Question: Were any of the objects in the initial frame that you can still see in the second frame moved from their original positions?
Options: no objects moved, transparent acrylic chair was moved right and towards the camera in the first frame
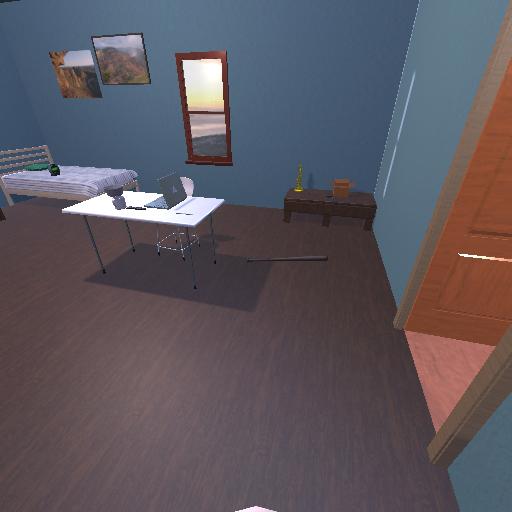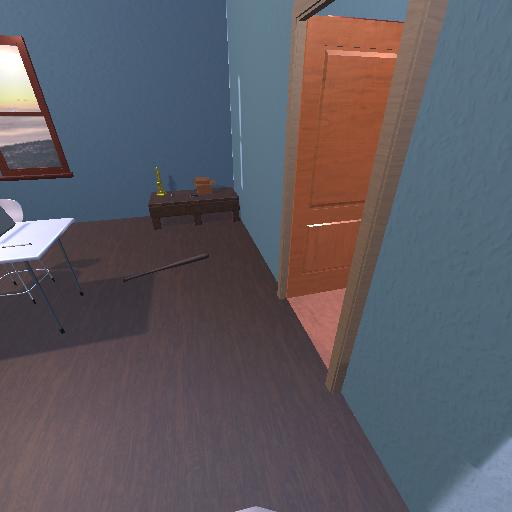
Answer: no objects moved